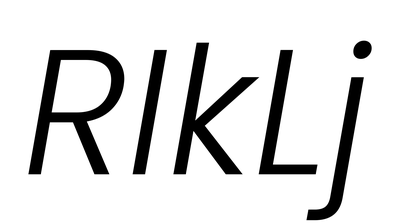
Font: Poppins-LightItalic